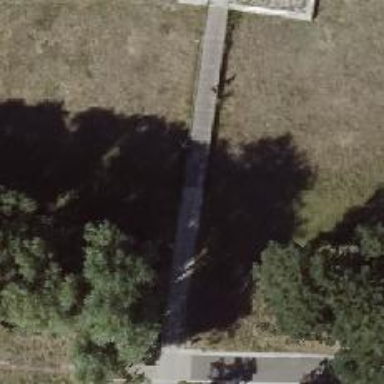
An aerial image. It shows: Footway road with boardwalk bridge.